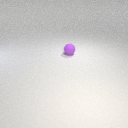
small purple rubber sphere